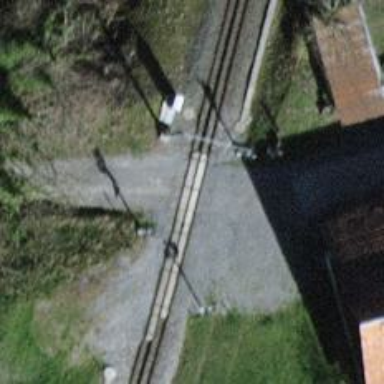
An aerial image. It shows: Level crossing along the railway.